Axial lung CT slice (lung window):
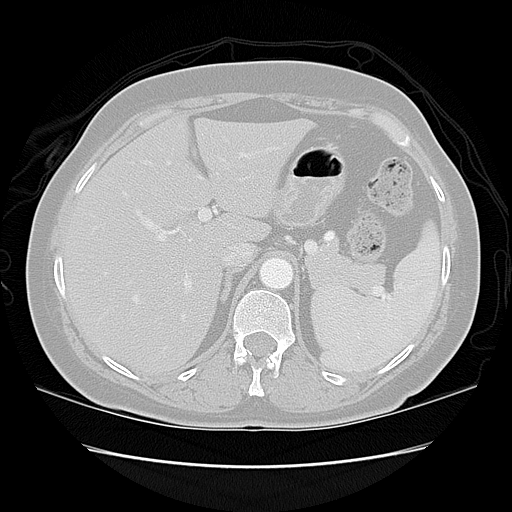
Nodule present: no